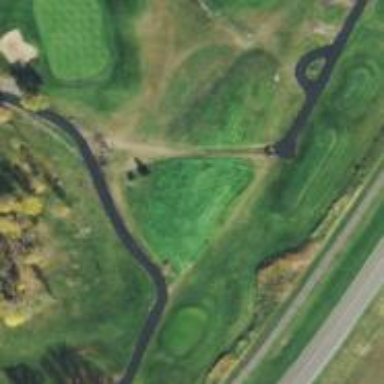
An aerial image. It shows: Footway that serves as golf path.